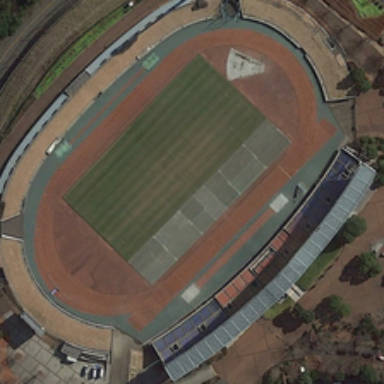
Red and green football fields are in the middle of the stadium .